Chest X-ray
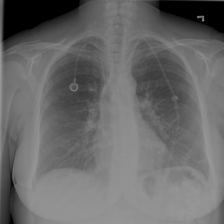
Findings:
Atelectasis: positive
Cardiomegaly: negative
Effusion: negative
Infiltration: negative
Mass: negative
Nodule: negative
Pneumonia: negative
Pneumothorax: negative
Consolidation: negative
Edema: negative
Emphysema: negative
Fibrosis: negative
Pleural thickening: negative
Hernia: negative